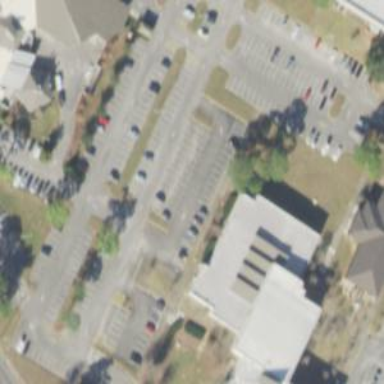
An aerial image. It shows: Parking space is available.